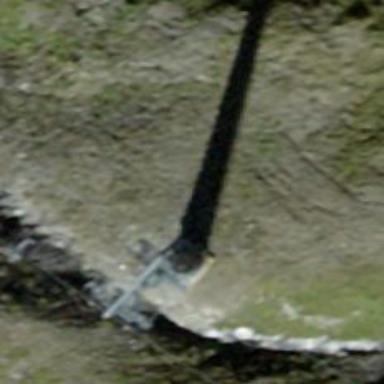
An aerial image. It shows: Pylon used for aerialway.